Field crop: maize
Growth stage: 2
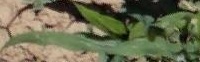
Species: maize